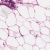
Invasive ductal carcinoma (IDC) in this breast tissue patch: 0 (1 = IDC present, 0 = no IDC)